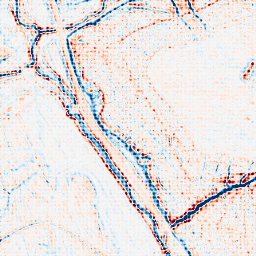
Category: edge_preserving
Decomposition family: bilateral
Decomposition parameters: d: 9
sigma_color: 150
sigma_space: 25
Upsampling method: sinc_blackman
Upsampling parameters: scale: 4
kernel_size: 4
Upsampling scale: 4